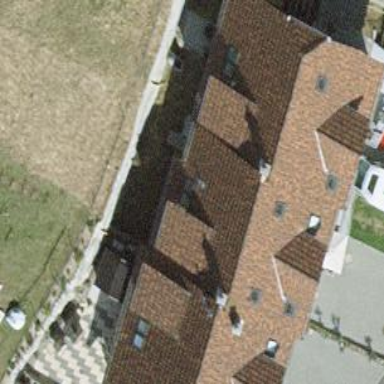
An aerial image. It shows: Terrace building.